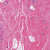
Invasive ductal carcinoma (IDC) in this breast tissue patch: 0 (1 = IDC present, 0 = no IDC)